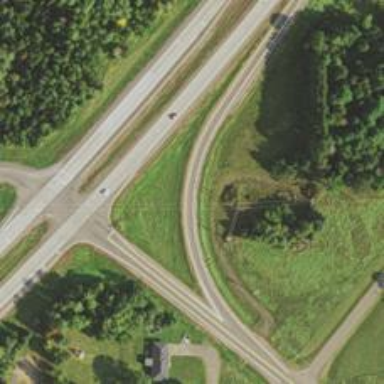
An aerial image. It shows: Trunk link highway.